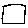
Label: square